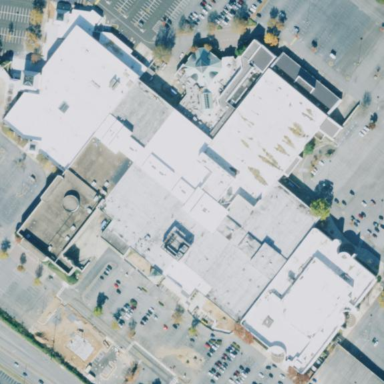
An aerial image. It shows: Mall building.